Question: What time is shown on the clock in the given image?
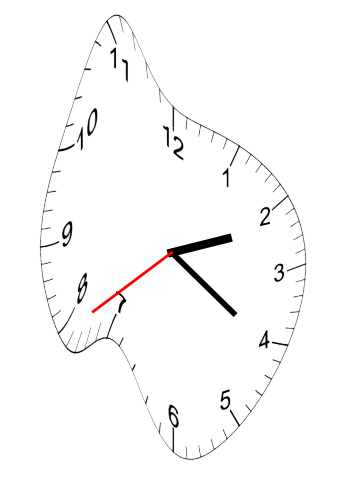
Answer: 02:20:39